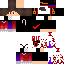
A male human skin with dark skin, wearing brown long hair dressed in a black tshirt and red pants, featuring a closed mouth.